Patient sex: M
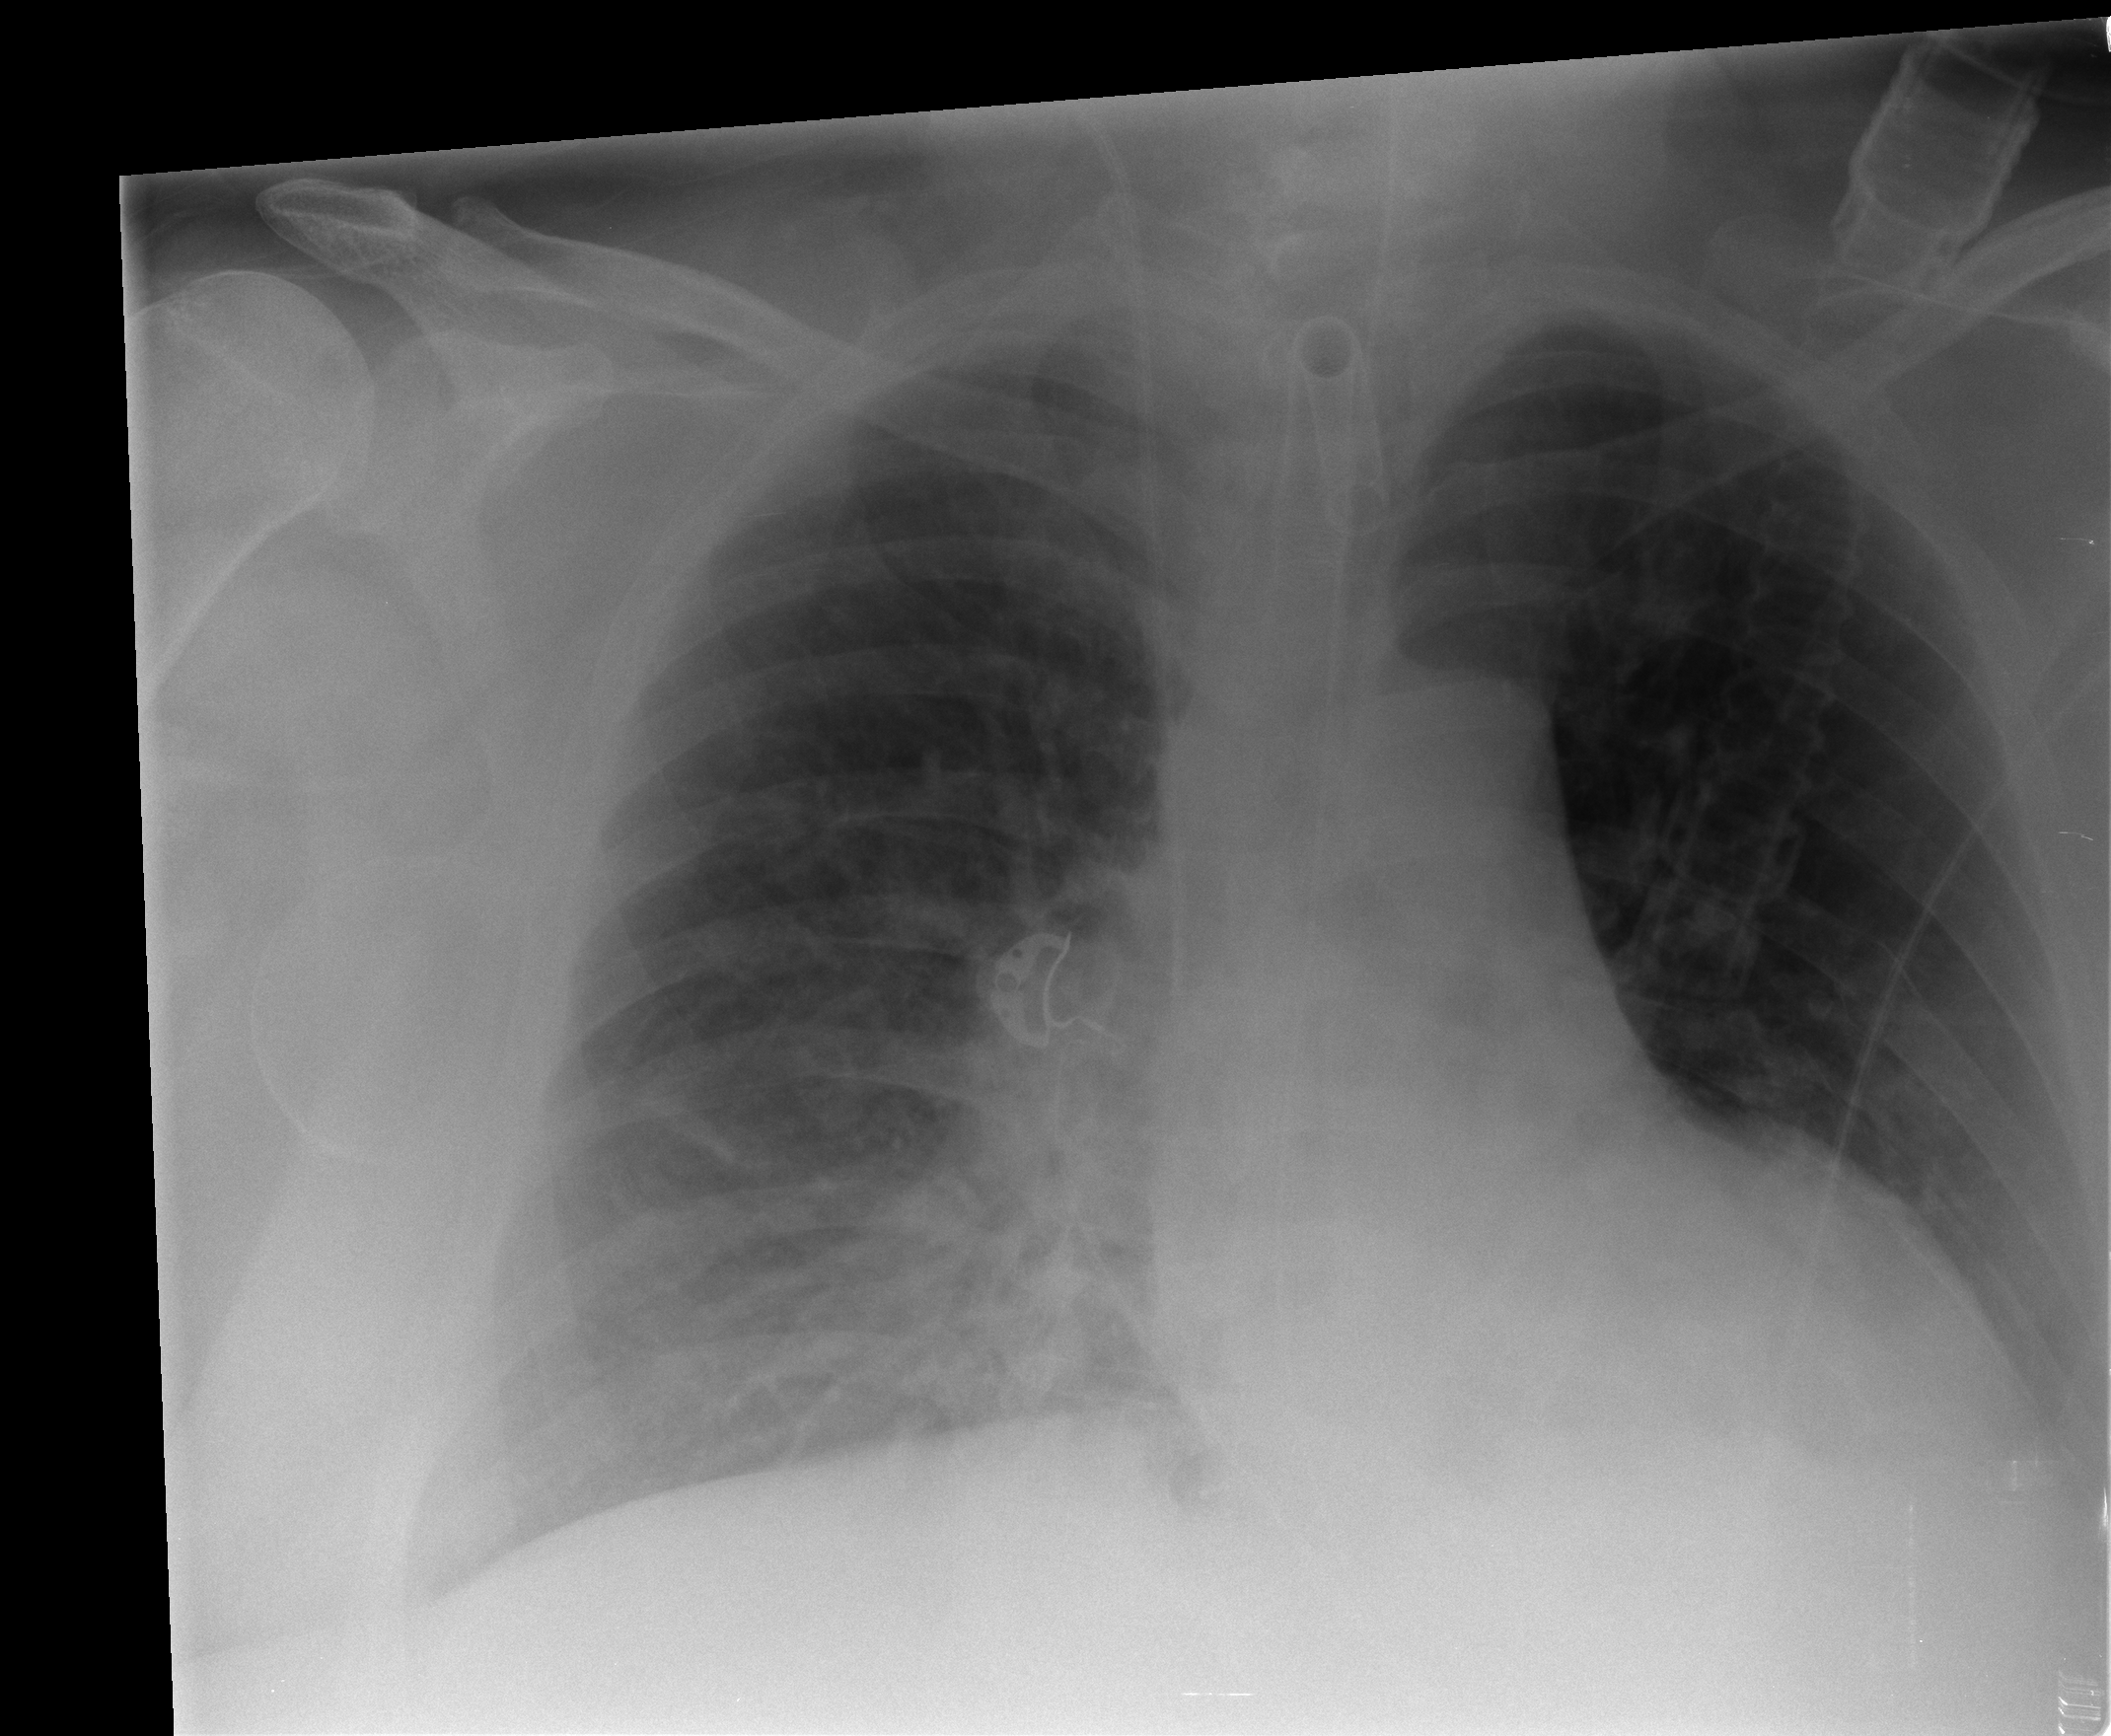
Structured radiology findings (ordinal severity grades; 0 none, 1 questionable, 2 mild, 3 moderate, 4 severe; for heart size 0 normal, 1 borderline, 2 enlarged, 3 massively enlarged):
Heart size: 1
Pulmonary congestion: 1
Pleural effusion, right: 0
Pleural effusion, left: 1
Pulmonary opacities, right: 2
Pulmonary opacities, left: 0
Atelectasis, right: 1
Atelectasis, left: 2